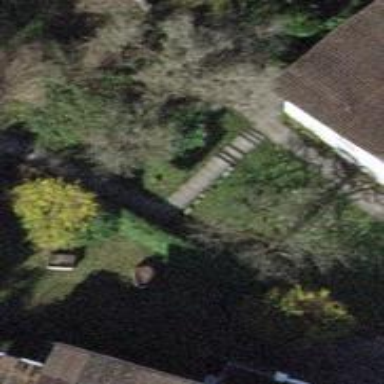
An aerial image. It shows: Set of steps made of paving stones.